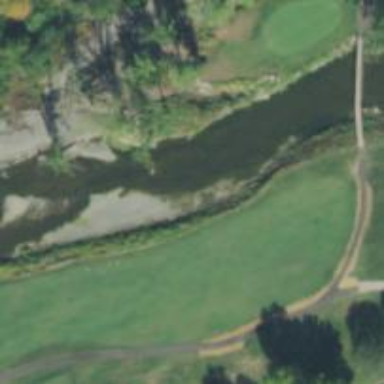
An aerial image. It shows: Grassy area designated as golf fairway.